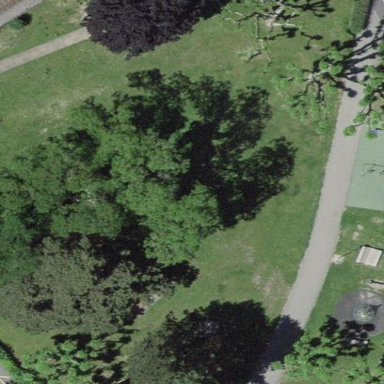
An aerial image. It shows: Park.